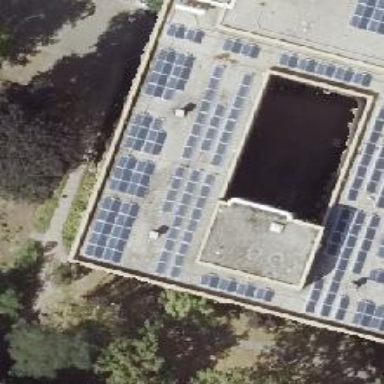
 consisting of solar photovoltaic panels."